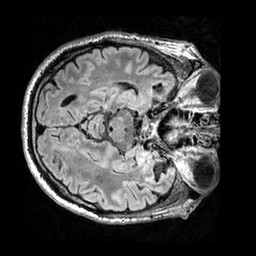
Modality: FLAIR
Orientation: axial
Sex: male
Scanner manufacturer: siemens
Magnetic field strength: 3 T
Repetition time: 5 s
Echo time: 0.395 s